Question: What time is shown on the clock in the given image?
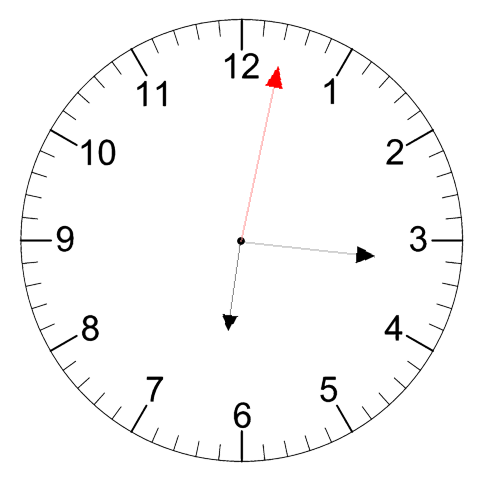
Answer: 06:16:02